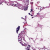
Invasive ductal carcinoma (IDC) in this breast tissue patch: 0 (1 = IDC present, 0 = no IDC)